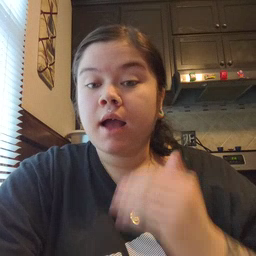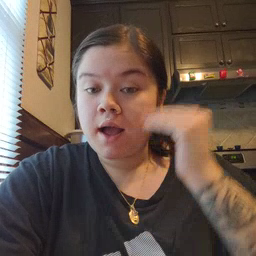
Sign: head